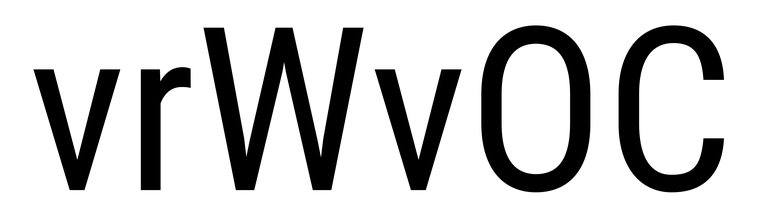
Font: Roboto_Condensed_Regular